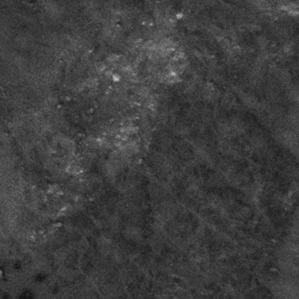
Label: frost